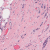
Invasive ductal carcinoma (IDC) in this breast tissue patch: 1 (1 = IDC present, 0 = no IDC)